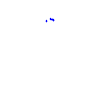
Particle: kaon